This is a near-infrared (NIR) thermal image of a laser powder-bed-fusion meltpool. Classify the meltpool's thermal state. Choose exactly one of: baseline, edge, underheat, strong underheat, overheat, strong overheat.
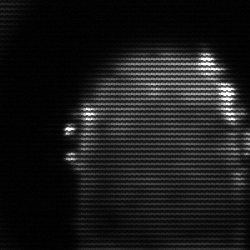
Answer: baseline